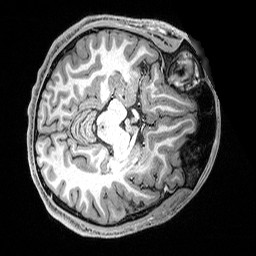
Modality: T1w
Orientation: axial
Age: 26
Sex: male
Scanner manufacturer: siemens
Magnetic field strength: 3 T
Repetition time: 2.5 s
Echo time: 0.0029 s